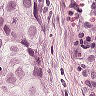
Metastatic tissue present: yes